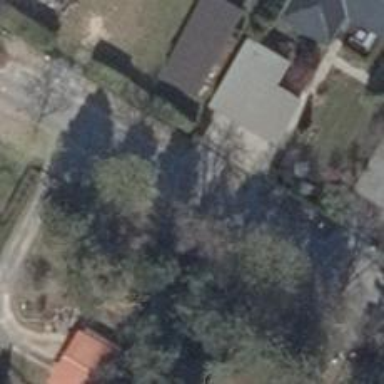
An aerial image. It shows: Driveway leading to service road.